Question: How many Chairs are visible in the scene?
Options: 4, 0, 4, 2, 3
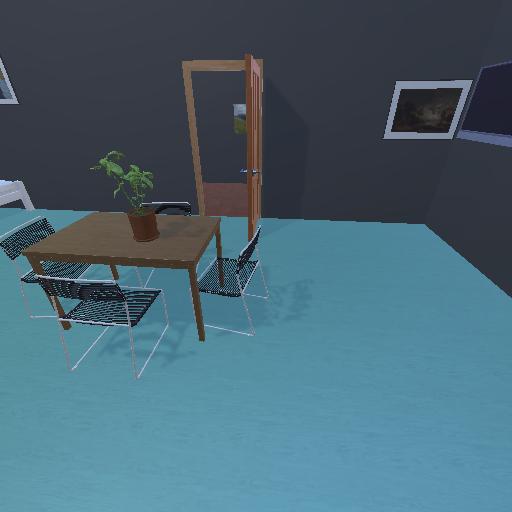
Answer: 4